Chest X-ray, PA view. Patient: 47 years old, sex F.
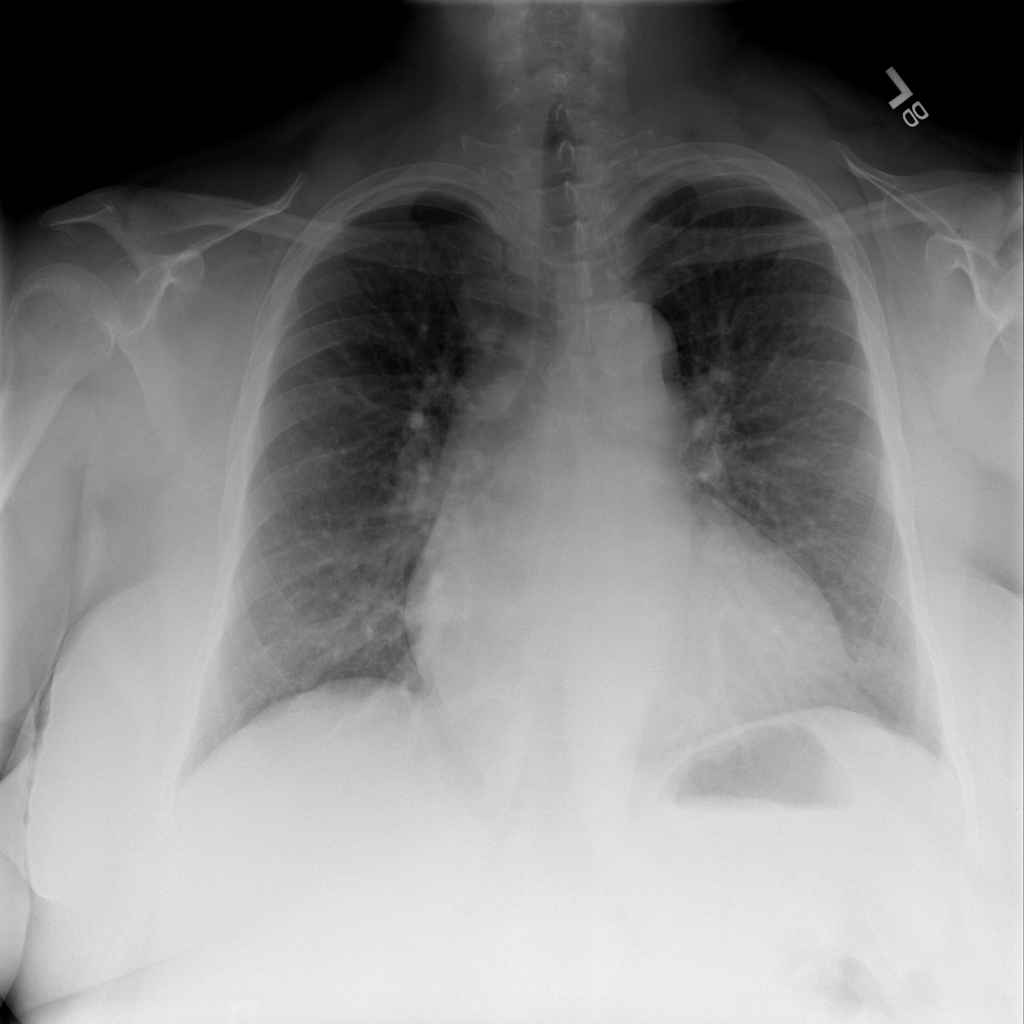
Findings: Cardiomegaly, Infiltration